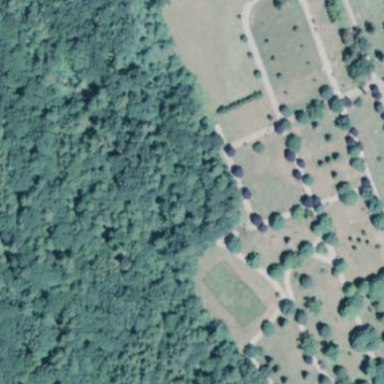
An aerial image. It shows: Disc golf course for leisure activity.